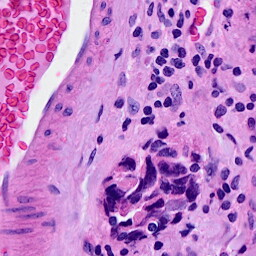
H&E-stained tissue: Breast